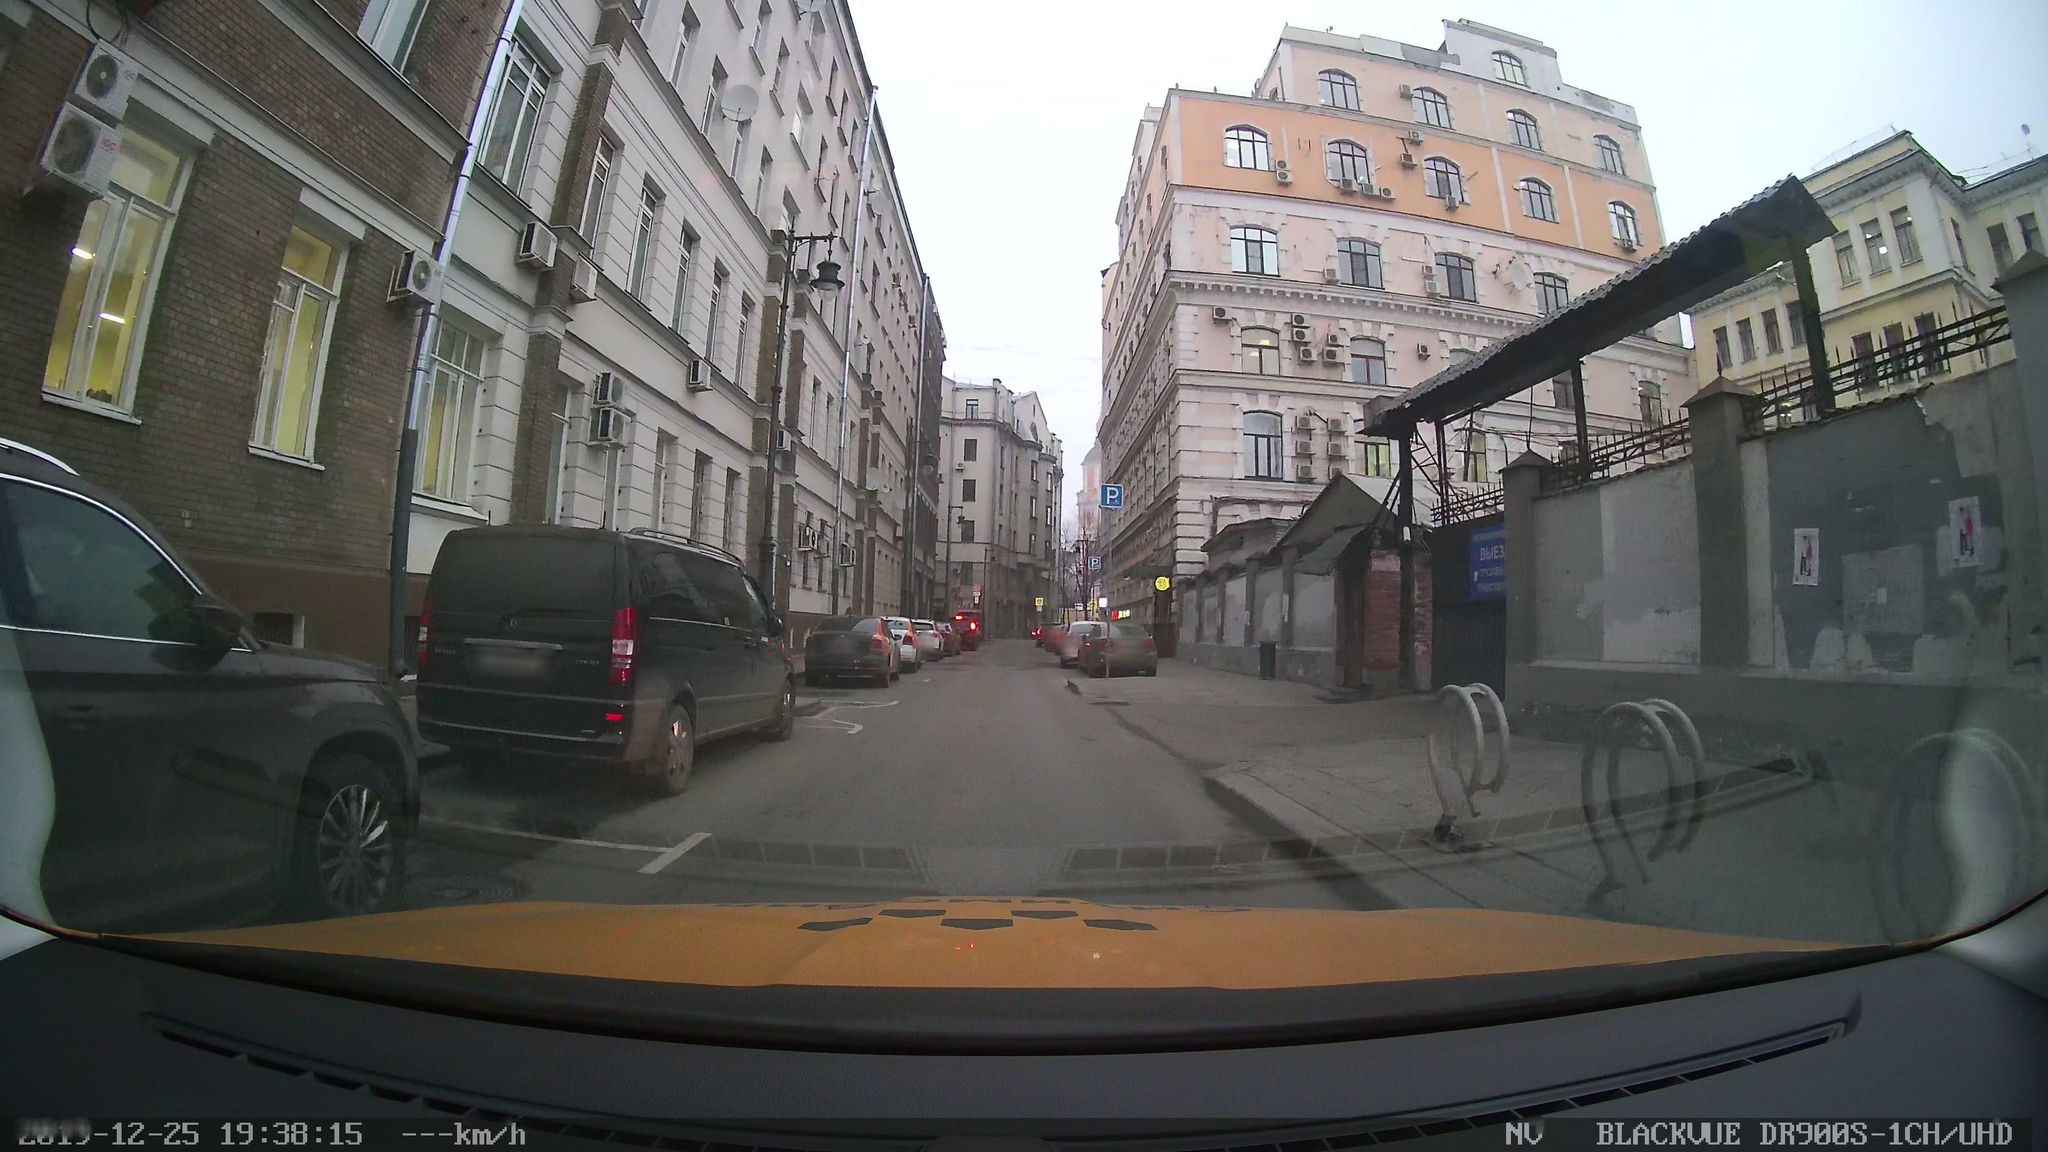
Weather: cloudy
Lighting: day
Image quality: good
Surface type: driving surface
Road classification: unclassified
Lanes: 2
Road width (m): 1.5
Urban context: urban centre
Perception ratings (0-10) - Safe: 1.05, Lively: 7.83, Beautiful: 0.85, Boring: 4.18, Depressing: 2.31, Wealthy: 3.79